高三 · 代数
已知数列 $\left\{a_{n}\right\}$ 满足 $a_{1}=1$, 对任意 $n \in N^{*}$, 都有 $a_{n+1}=n^{2}+\frac{2 a_{n}}{n}+1$ 成立.

(1) 求出 $a_{2} a_{3} a_{4}$ 的值.

(2) 推测出数列 $\left\{a_{n}\right\}$ 通项公式并用数学归纳法证明.
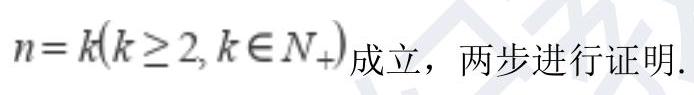
答案: (1) 解: 由 $a_{n+1}=n^{2}+\frac{2 a_{n}}{n}+1$, 且 $a_{1}=1$,

令 $n=1$, 可得: $a_{2}=4$,

令 $n=2$, 可得: $a_{3}=9$,

令 $n=3$, 可得: $a_{4}=16$;

（2）解: 由（1）, 归纳猜想: $a_{n}=n^{2}\left(n \in N_{+}\right)$, 下面应用数学归纳法进行证明:

(1)当 $n=1$ 时, $a_{1}=1^{2}=1$, 满足题意, 故成立;

(2)假设当 $n=k\left(k \geq 2, k \in N_{+}\right)$成立，即 $a_{k}=k^{2}$,

故当 $n=k+1$ 时:

$$
a_{k+1}=k^{2}+\frac{2 a_{k}}{k}+1=k^{2}+2 k+1=(k+1)^{2}
$$

故 $n=k+1$ 时, 等式成立,

由(1)2)可知, 对任意自然数等式都成立, 故 $a_{n}=n^{2}\left(n \in N_{+}\right)$.

【分析】(1) 根据 $a_{n+1}=n^{2}+\frac{2 a_{n}}{n}+1$, 且 $a_{1}=1$, 分别令 $n=1, n=2, n=3$ 求解即可.

（2）由（1）, 归纳猜想: $a_{n}=n^{2}\left(n \in N_{+}\right)$, 再用数学归纳法进行证明, 分当 $n=1$ 时和假设当

20.答案: (1) 解: $\because a_{n} \geq 1$, 且 $4 S_{n}=\left(a_{n}+1\right)^{2}$,

$\therefore$ 当 $n=1$ 时, $\left(a_{1}-1\right)^{2}=1, \therefore a_{1}=1$,

当 $n=2$ 时, $4\left(1+a_{2}\right)=\left(a_{2}+1\right)^{2}, \therefore a_{2}=3$, 或 $a_{2}=-1$ (舍),

当 $n=3$ 时, $4\left(4+a_{3}\right)=\left(a_{3}+1\right)^{2}, \therefore a_{3}=5$, 或 $a_{3}=-3$ (舍),

$\therefore a_{1}=1, \quad a_{2}=3, \quad a_{3}=5 ;$

（2）解: 由（1）猜想 $a_{n}=2 n-1$, 下面用数学归纳法证明:

(1)当 $n=1$ 时, $a_{1}=1$, 显然成立,

(2)假设 $n=k$ 时, 结论成立, 即 $a_{k}=2 k-1$,

则当 $n=k+1$ 时, 由 $4 S_{k}=\left(a_{k}+1\right)^{2}$,
有 $4 a_{k+1}=4\left(S_{k+1}-S_{k}\right)=\left(a_{k+1}+1\right)^{2}-\left(a_{k}+1\right)^{2}$,

$\therefore a_{k+1}^{2}-2 a_{k+1}-4 k^{2}+1=\left(a_{k+1}-2 k-1\right)\left(a_{k+1}+2 k-1\right)=0$,

$\therefore a_{k+1}=2 k+1$, 或 $a_{k+1}=-2 k+1$ (舍)，

$\therefore n=k+1$ 时结论成立,

由(1)(2)知当 $n \in N^{s}, a_{n}=2 n-1$ 均成立.

【分析】(1) 利用 $4 S_{n}=\left(a_{n}+1\right)^{2}$ 代入计算, 可得结论; (2) 猜想 $a_{n}=2 n-1$, 然后利用归纳法进行证明, 检验 $n=1$ 时等式成立, 假设 $n=k$ 时命题成立, 证明当 $n=k+1$ 时命题也成立.
解析: 答案: (1) 解: 由 $a_{n+1}=n^{2}+\frac{2 a_{n}}{n}+1$, 且 $a_{1}=1$,

令 $n=1$, 可得: $a_{2}=4$,

令 $n=2$, 可得: $a_{3}=9$,

令 $n=3$, 可得: $a_{4}=16$;

（2）解: 由（1）, 归纳猜想: $a_{n}=n^{2}\left(n \in N_{+}\right)$, 下面应用数学归纳法进行证明:

(1)当 $n=1$ 时, $a_{1}=1^{2}=1$, 满足题意, 故成立;

(2)假设当 $n=k\left(k \geq 2, k \in N_{+}\right)$成立，即 $a_{k}=k^{2}$,

故当 $n=k+1$ 时:

$$
a_{k+1}=k^{2}+\frac{2 a_{k}}{k}+1=k^{2}+2 k+1=(k+1)^{2}
$$

故 $n=k+1$ 时, 等式成立,

由(1)2)可知, 对任意自然数等式都成立, 故 $a_{n}=n^{2}\left(n \in N_{+}\right)$.

【分析】(1) 根据 $a_{n+1}=n^{2}+\frac{2 a_{n}}{n}+1$, 且 $a_{1}=1$, 分别令 $n=1, n=2, n=3$ 求解即可.

（2）由（1）, 归纳猜想: $a_{n}=n^{2}\left(n \in N_{+}\right)$, 再用数学归纳法进行证明, 分当 $n=1$ 时和假设当

20.答案: (1) 解: $\because a_{n} \geq 1$, 且 $4 S_{n}=\left(a_{n}+1\right)^{2}$,

$\therefore$ 当 $n=1$ 时, $\left(a_{1}-1\right)^{2}=1, \therefore a_{1}=1$,

当 $n=2$ 时, $4\left(1+a_{2}\right)=\left(a_{2}+1\right)^{2}, \therefore a_{2}=3$, 或 $a_{2}=-1$ (舍),

当 $n=3$ 时, $4\left(4+a_{3}\right)=\left(a_{3}+1\right)^{2}, \therefore a_{3}=5$, 或 $a_{3}=-3$ (舍),

$\therefore a_{1}=1, \quad a_{2}=3, \quad a_{3}=5 ;$

（2）解: 由（1）猜想 $a_{n}=2 n-1$, 下面用数学归纳法证明:

(1)当 $n=1$ 时, $a_{1}=1$, 显然成立,

(2)假设 $n=k$ 时, 结论成立, 即 $a_{k}=2 k-1$,

则当 $n=k+1$ 时, 由 $4 S_{k}=\left(a_{k}+1\right)^{2}$,
有 $4 a_{k+1}=4\left(S_{k+1}-S_{k}\right)=\left(a_{k+1}+1\right)^{2}-\left(a_{k}+1\right)^{2}$,

$\therefore a_{k+1}^{2}-2 a_{k+1}-4 k^{2}+1=\left(a_{k+1}-2 k-1\right)\left(a_{k+1}+2 k-1\right)=0$,

$\therefore a_{k+1}=2 k+1$, 或 $a_{k+1}=-2 k+1$ (舍)，

$\therefore n=k+1$ 时结论成立,

由(1)(2)知当 $n \in N^{s}, a_{n}=2 n-1$ 均成立.

【分析】(1) 利用 $4 S_{n}=\left(a_{n}+1\right)^{2}$ 代入计算, 可得结论; (2) 猜想 $a_{n}=2 n-1$, 然后利用归纳法进行证明, 检验 $n=1$ 时等式成立, 假设 $n=k$ 时命题成立, 证明当 $n=k+1$ 时命题也成立.